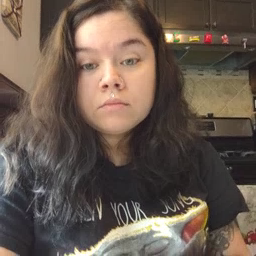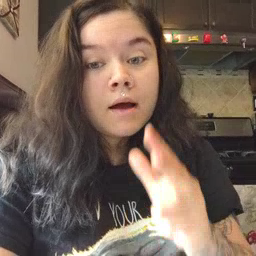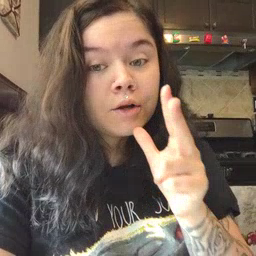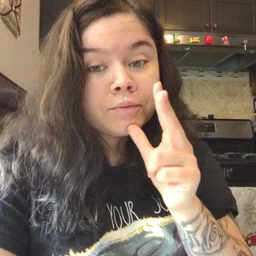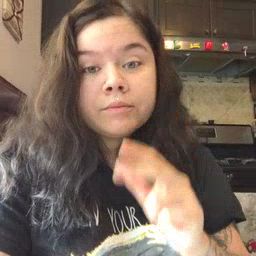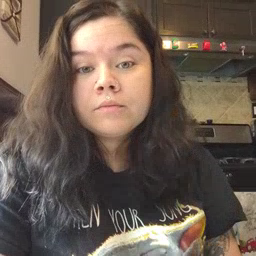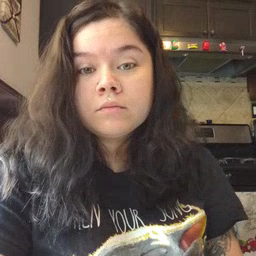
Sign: hen